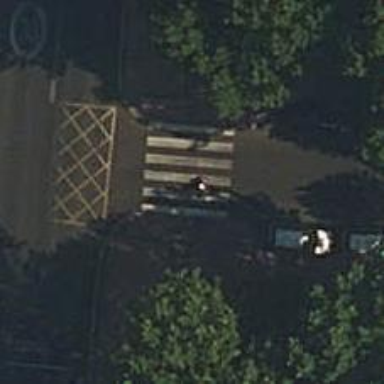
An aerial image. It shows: Crossing with zebra traffic signals.